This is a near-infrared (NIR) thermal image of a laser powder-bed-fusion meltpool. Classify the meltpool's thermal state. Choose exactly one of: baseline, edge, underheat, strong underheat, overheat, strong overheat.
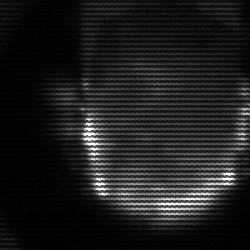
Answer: baseline